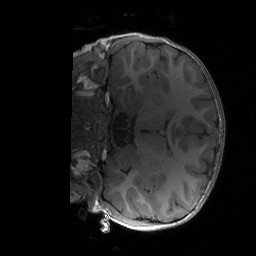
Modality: T1w
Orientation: coronal
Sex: male
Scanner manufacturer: siemens
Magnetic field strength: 3 T
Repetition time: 1.9 s
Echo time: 0.00243 s